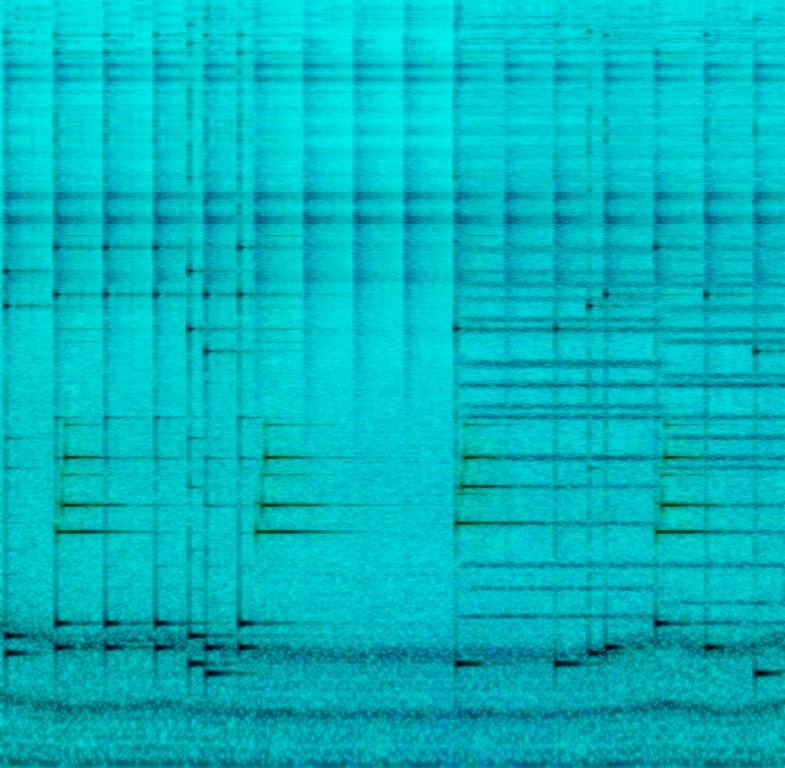
This is a video game theme that is in the style of a kids song. The main melody is being played by a vibraphone while a glockenspiel can be heard adding texture. There is a medium-to-high pitch synth string sound that joins them later on. In the background, there are sleigh bells and a wind effect to imply a winter aura. The atmosphere is playful. The piece could be included in the soundtrack of a kids cartoon or a video game.